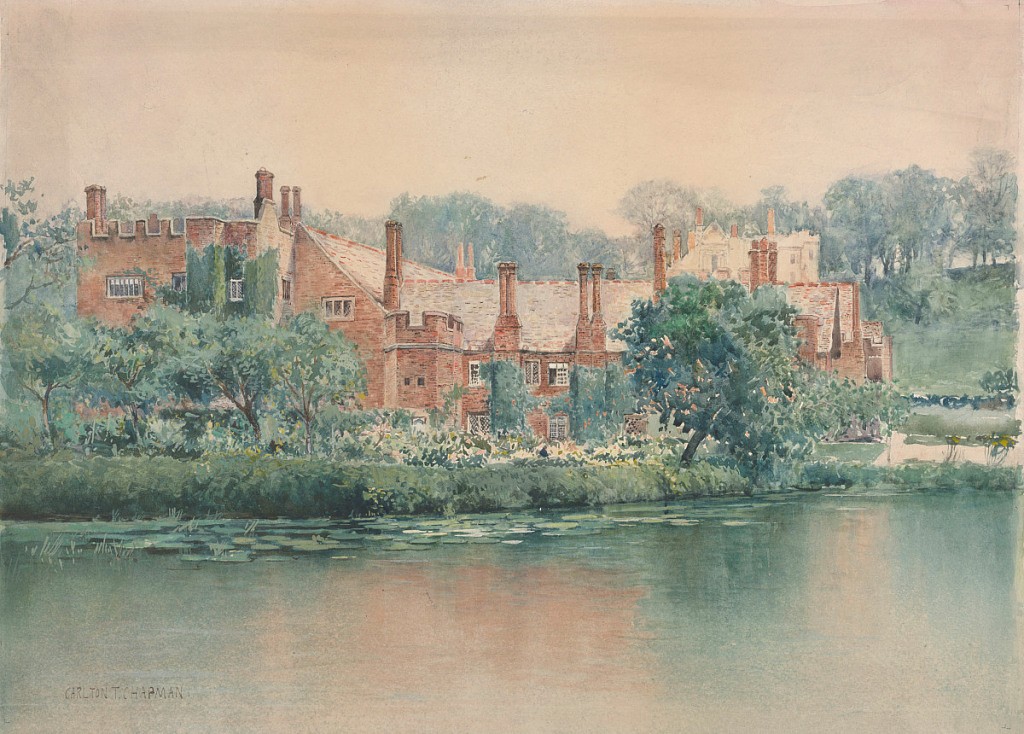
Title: An English Country House
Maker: Carlton Theodore Chapman, American, 1860–1925
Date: ca. 1900
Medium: Watercolor, pen and ink, with graphite, on cream wove paper
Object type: Drawing
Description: Large red-brick house beyond a pond, in the foreground, and gardens. Lattice windows, and walks at right. A low ridge beyond, with trees.